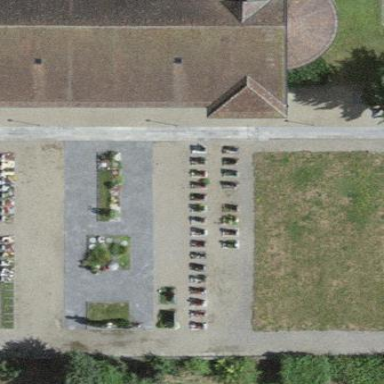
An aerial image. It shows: Cemetery.